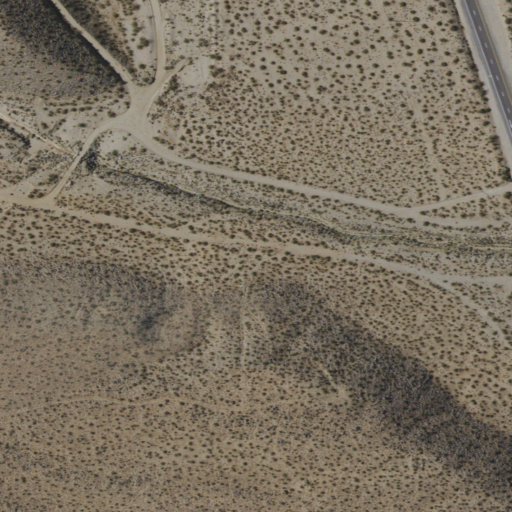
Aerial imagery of valley in California named Fivemile Canyon containing shrub, open development, low intensity development, and medium intensity development